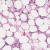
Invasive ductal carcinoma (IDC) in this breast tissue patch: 0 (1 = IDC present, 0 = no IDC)